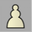
Piece: wP